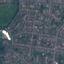
Label: Residential